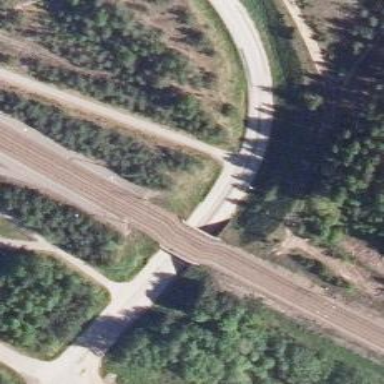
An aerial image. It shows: Bridge carrying continuous electrified railway tracks with contact line.